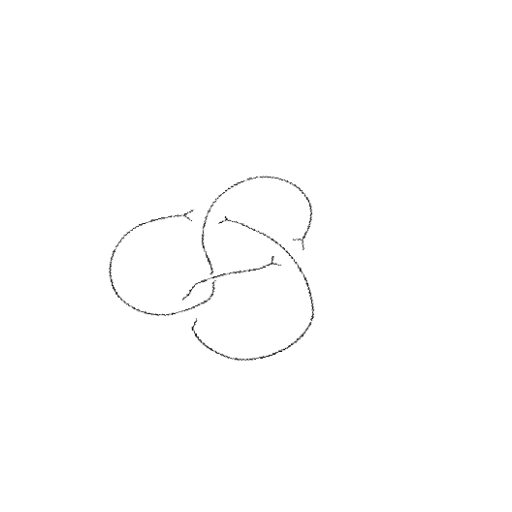
Crossing number: 4